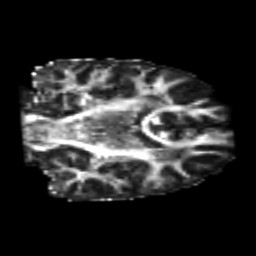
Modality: FA
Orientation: coronal
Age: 22
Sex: male
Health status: healthy
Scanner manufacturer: philips
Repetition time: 7.384 s
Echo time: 0.08599 s